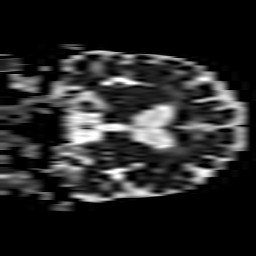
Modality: ADC
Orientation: coronal
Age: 79
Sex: female
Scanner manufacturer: philips
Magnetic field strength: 3 T
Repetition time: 4.475 s
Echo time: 0.07459 s